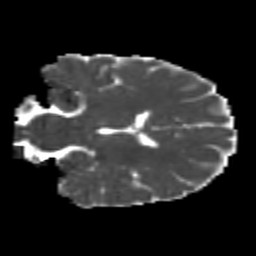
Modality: MD
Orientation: coronal
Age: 23
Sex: male
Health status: healthy
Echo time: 0.074 s